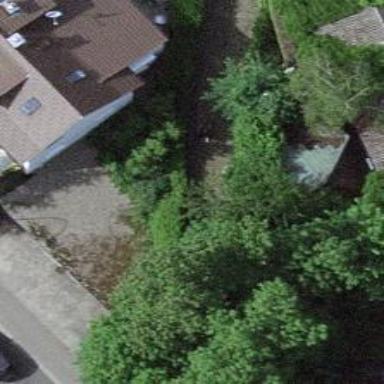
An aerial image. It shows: Group of garages.